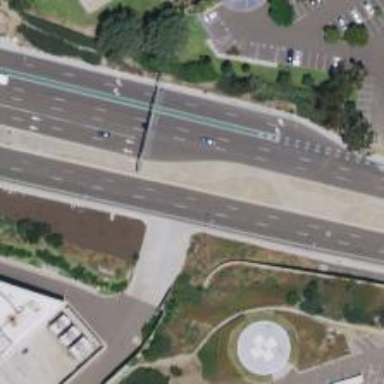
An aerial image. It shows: Secondary road with separate asphalt sidewalk.